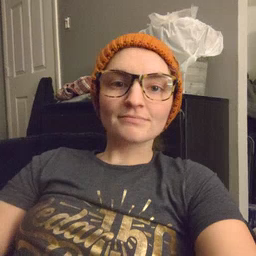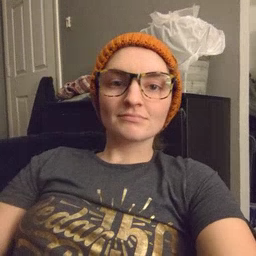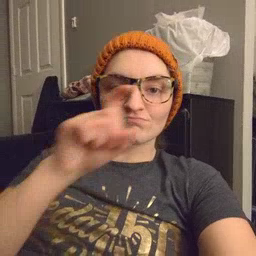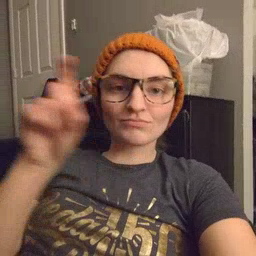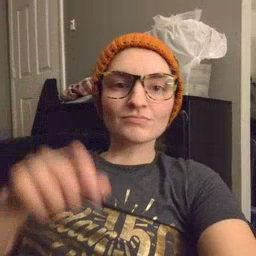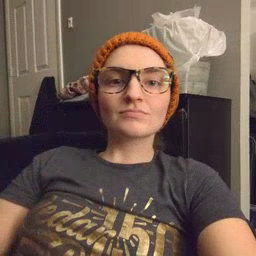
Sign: closet